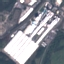
Label: Industrial